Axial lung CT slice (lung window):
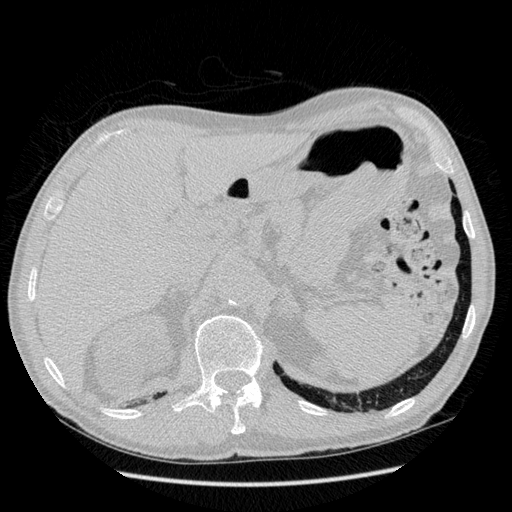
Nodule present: no